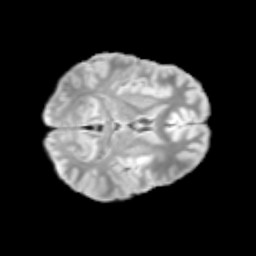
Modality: T2w
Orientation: axial
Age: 11
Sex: male
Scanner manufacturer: siemens
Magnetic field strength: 3 T
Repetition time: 3.8 s
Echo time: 0.07 s